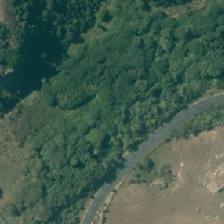
Land cover: deciduous_hardwood